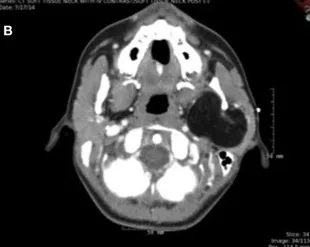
Axial CT image showing large mass in left parotid gland.
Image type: radiology (ct)